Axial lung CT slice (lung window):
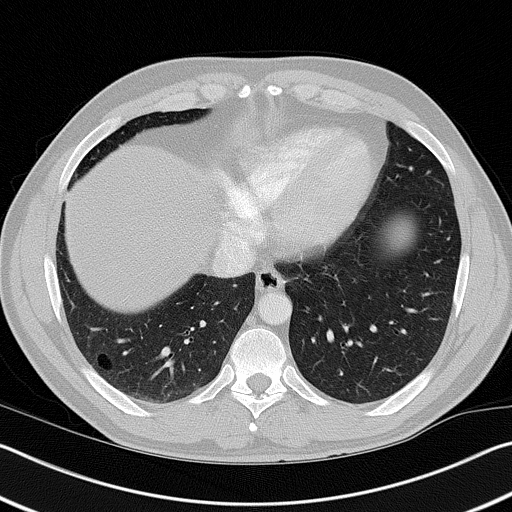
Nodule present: no